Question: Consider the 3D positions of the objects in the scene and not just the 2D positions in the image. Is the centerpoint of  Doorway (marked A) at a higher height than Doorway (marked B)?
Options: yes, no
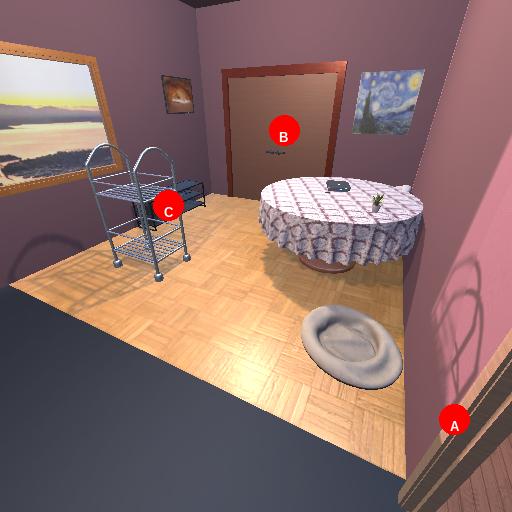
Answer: yes